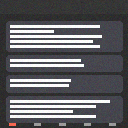
Screen state: on